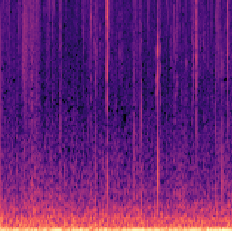
Sound class: Fire crackling